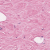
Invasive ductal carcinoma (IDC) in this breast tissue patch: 0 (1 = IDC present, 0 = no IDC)